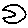
Label: moon